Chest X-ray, AP view. Patient: 31 years old, sex F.
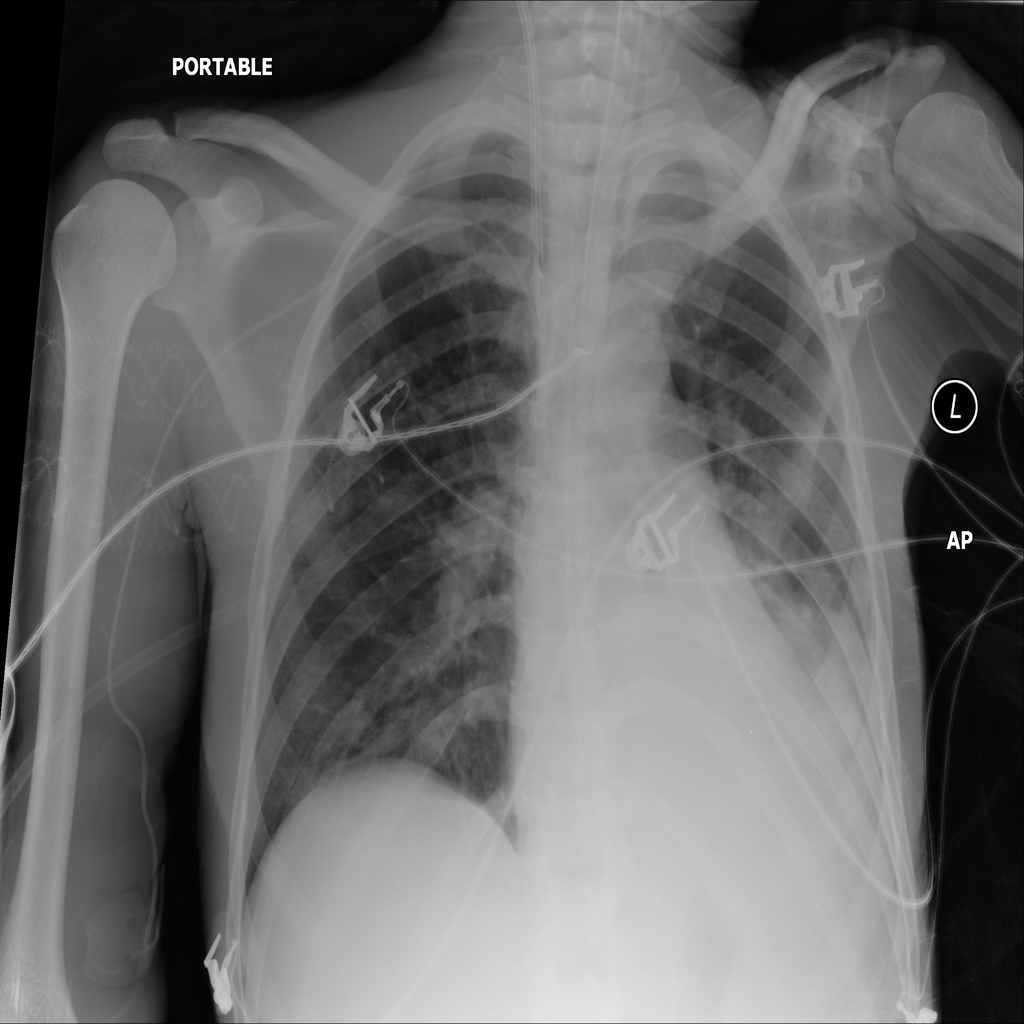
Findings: Consolidation